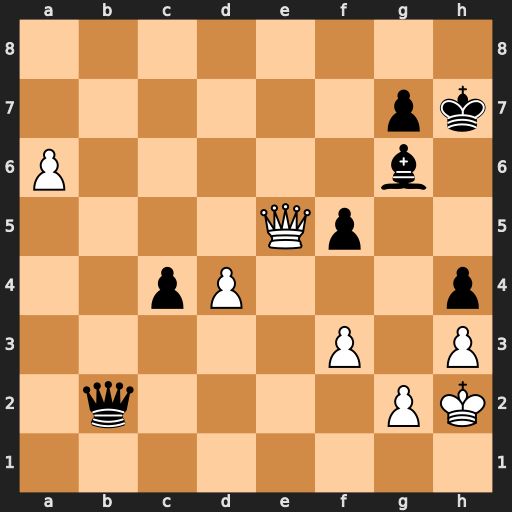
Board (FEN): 8/6pk/P5b1/4Qp2/2pP3p/5P1P/1q4PK/8
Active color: w
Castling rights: -
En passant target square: -
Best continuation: a7 Qa1 Qb8